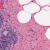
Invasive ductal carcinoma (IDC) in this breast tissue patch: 0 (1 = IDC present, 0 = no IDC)